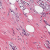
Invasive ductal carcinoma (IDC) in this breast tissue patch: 0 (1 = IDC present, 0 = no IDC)